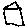
Label: house